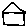
Label: house